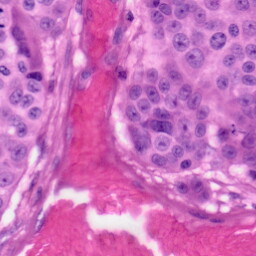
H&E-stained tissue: Skin